Question: I have a data frame dimension of 170000 3. and I want to visualize which CloumnA data target ColumnB data.
The data frame I have looked like:

The output expected:
A1 - <A,B
B1 -<B,E
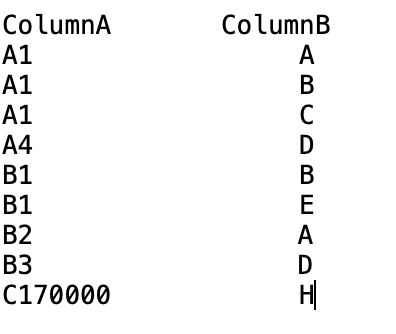
Answer: Please 'dput' a sample of you data instead of post an image, which is not reproducible. However it is a bit unclear what you want to do. This is my guess with simulated data:
'''
set.seed(4)
c1 <- rep(LETTERS[1:3],each=100)
c1 <- paste0(c1,1:5)
c2 <- sample(LETTERS[1:4],300,replace = T)
df <- data.frame(c1,c2)
df <- df[order(df$c1),]
unique(df$c1)
l <- lapply(unique(df$c1), function(x)paste(unique(df[df$c1==x,"c2"]),collapse = ","))
result <- data.frame(c1=unique(df$c1),unlist(l))
'''
Here also I try to guess what you want, and since I don't know how to represent this kind of data, I try to do the most logical plots (at least to me).
If you want a taste of what combination is more frequent you could use a simple scatterplot with 'ggplot2' and 'geom_text', or 'wordcloud' plot, like those from 'wordcloud' package:
'''
library(ggplot)
library(wordcloud)
library(wordcloud2)
freq$Freq <- as.factor(freq$Freq)
result <- merge.data.frame(result,freq,by.x="unlist.l.",by.y = "Var1")
ggplot(result,aes(x=Freq,y=c1))+
geom_text(label=result$unlist.l.,aes(col=Freq))
wordcloud(
words = result$unlist.l.,
min.freq = 1,
max.words = 100,
random.order = F,
rot.per = 0.35,
colors = brewer.pal(8, "Paired")
)
'''
which give you something like this:
<URL>
<URL>